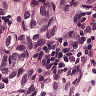
Metastatic tissue present: yes